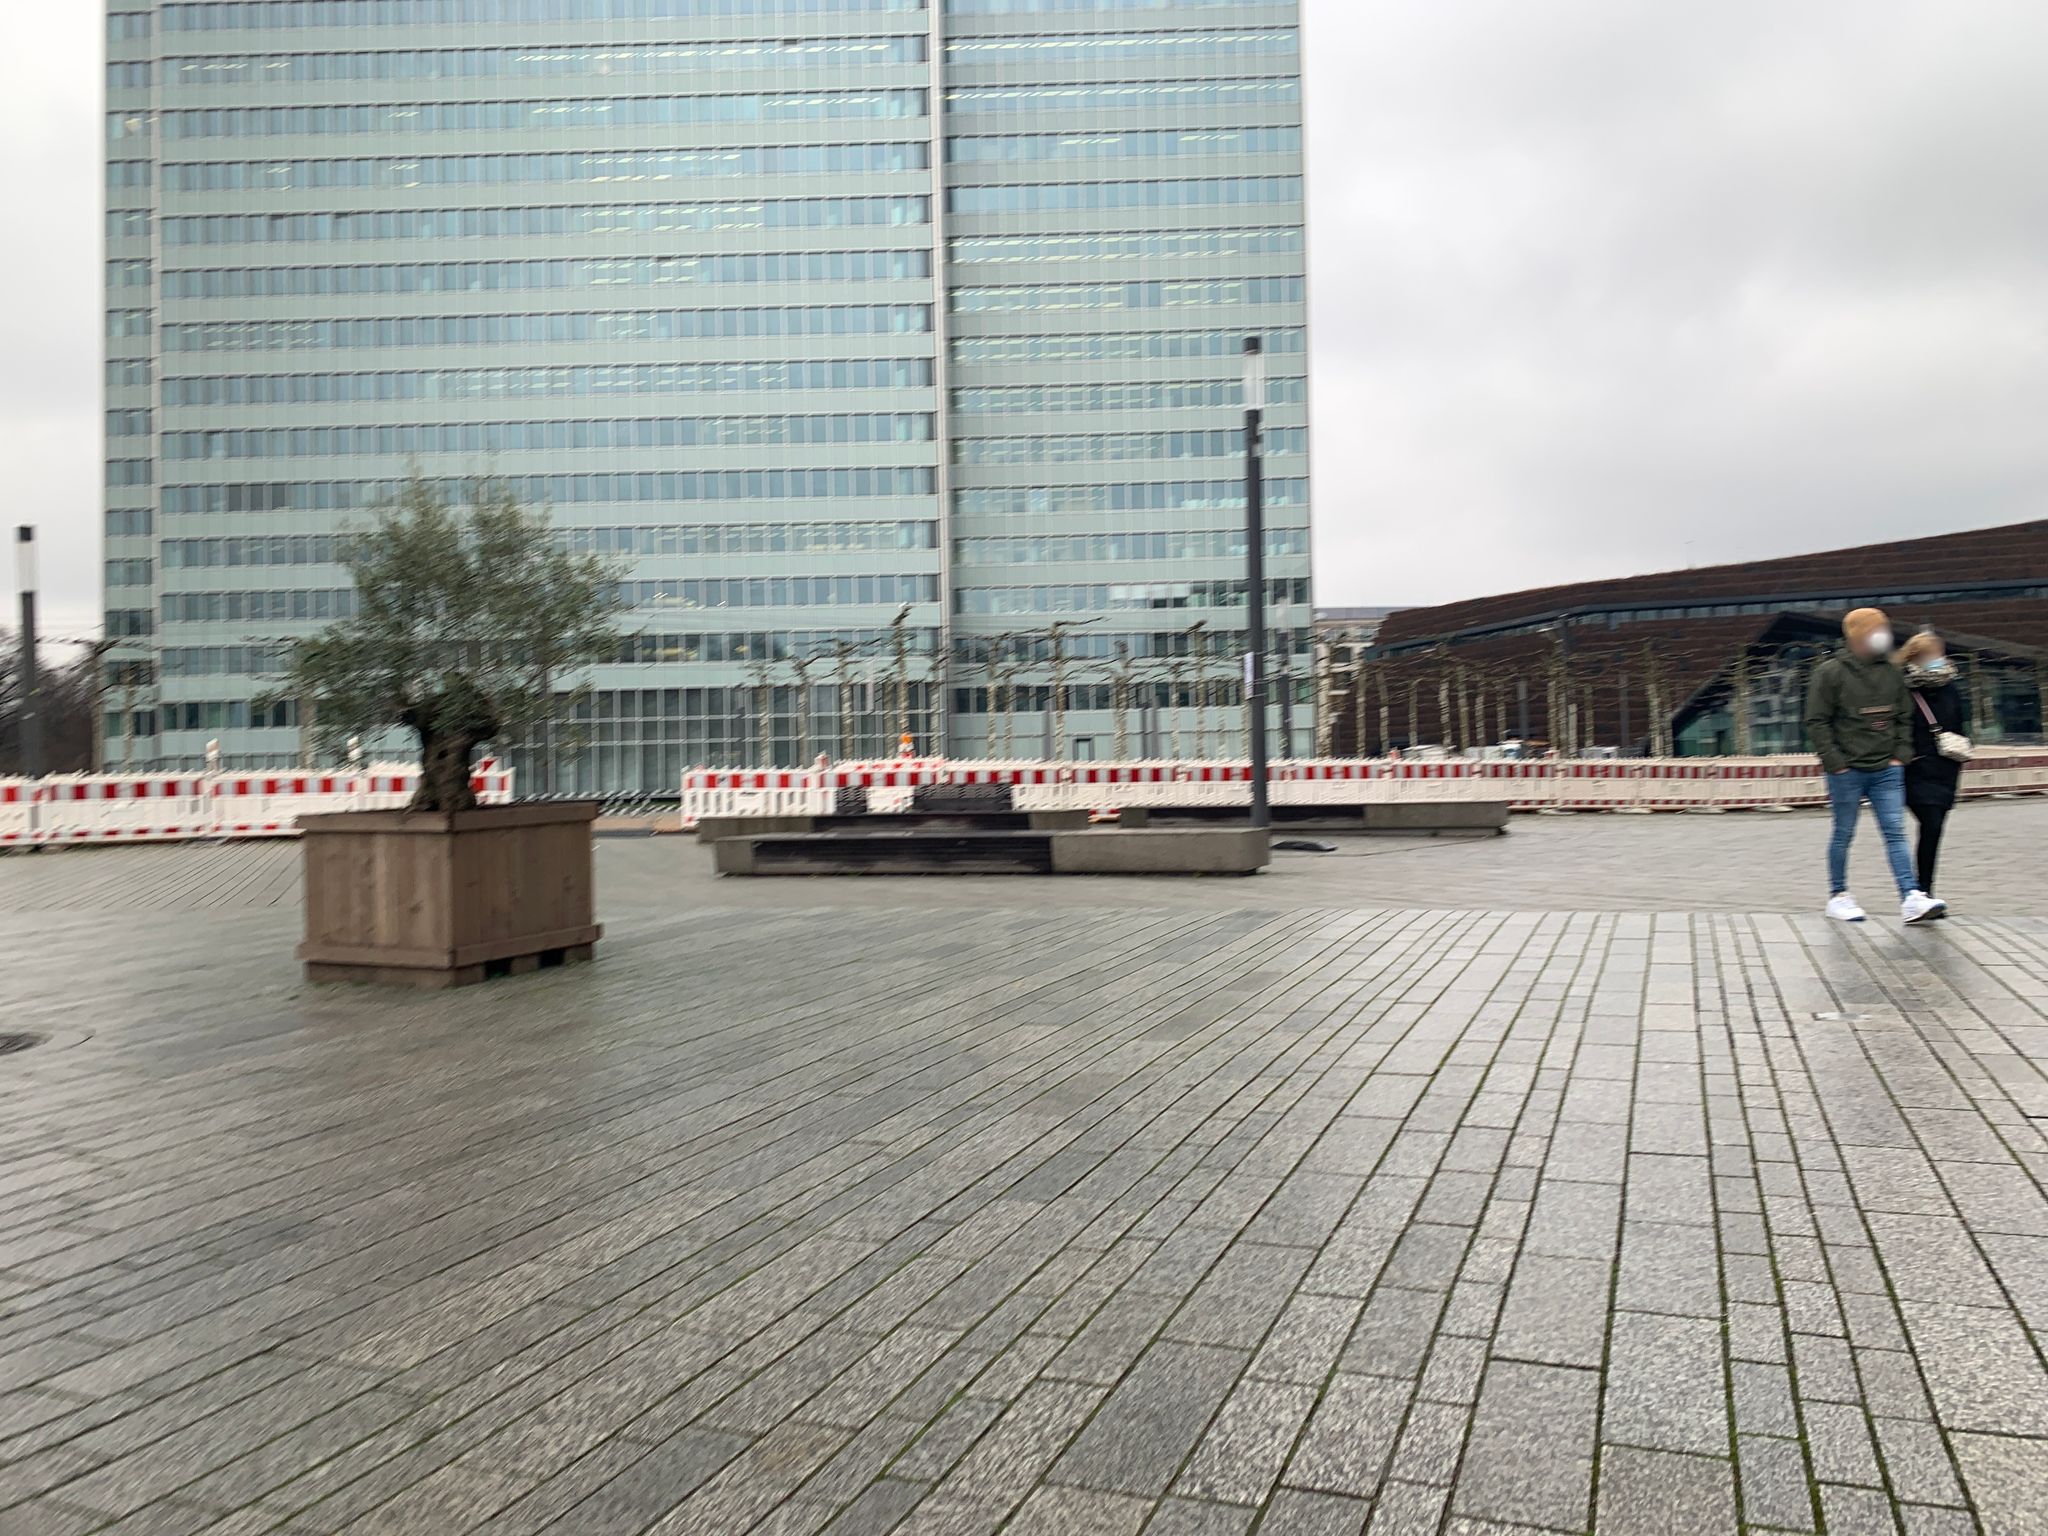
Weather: clear
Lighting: day
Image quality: good
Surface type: walking surface
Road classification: steps, pedestrian, footway
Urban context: urban centre
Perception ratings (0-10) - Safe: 1.48, Lively: 6.28, Beautiful: 1.99, Boring: 5.2, Depressing: 3.87, Wealthy: 8.05